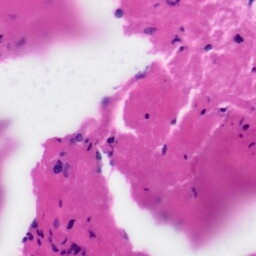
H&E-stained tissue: Tonsil